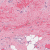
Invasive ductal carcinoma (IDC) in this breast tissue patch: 0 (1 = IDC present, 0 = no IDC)